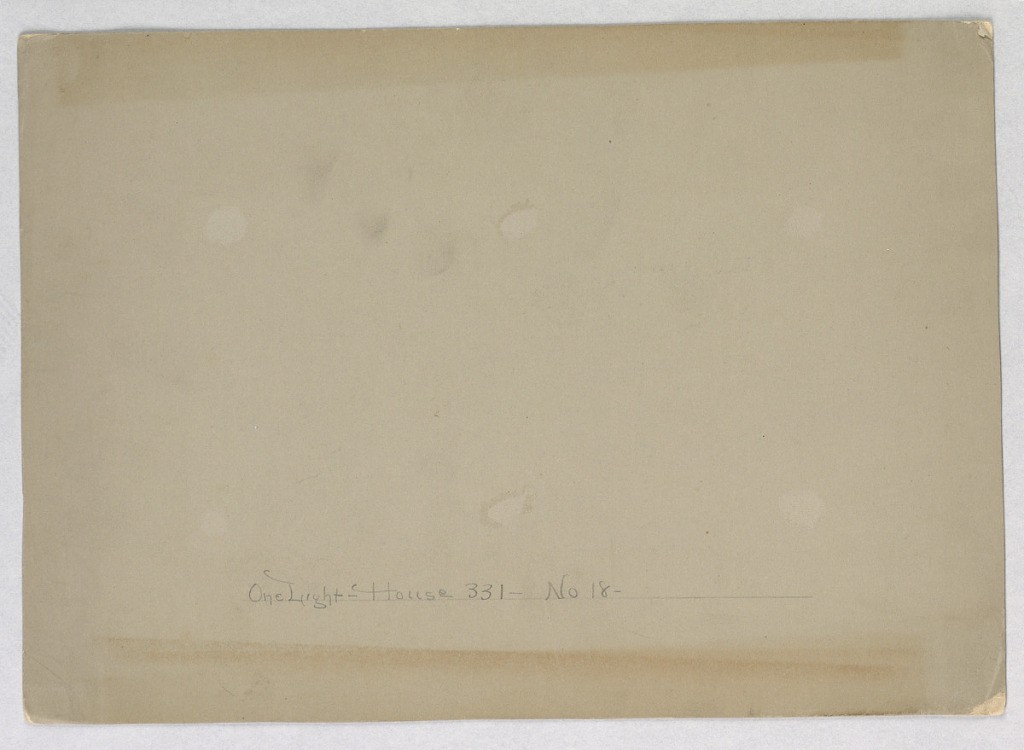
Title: One Light House 331 - No. 18
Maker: Alice Cordelia Morse, American, 1863–1961
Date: late 19th century
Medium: Graphite on beige illustration board
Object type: Drawing
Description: Blank beige illustration board with remnants of small areas of adhesive.  Ruled lines at bottom with title.